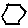
Label: hexagon